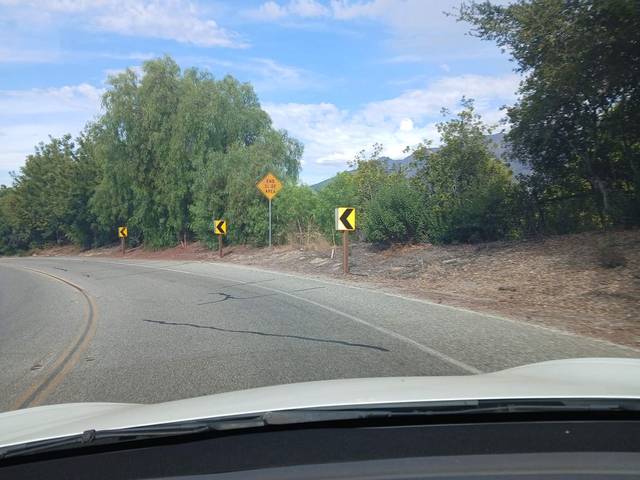
Region: United States
Coordinates: 34.445, -119.2